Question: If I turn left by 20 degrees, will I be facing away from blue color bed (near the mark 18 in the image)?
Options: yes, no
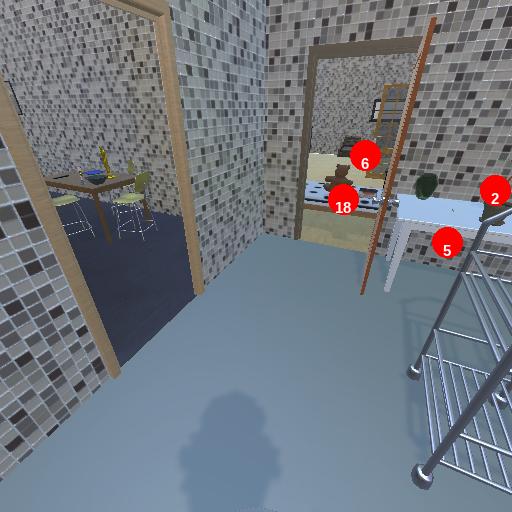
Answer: yes